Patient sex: M
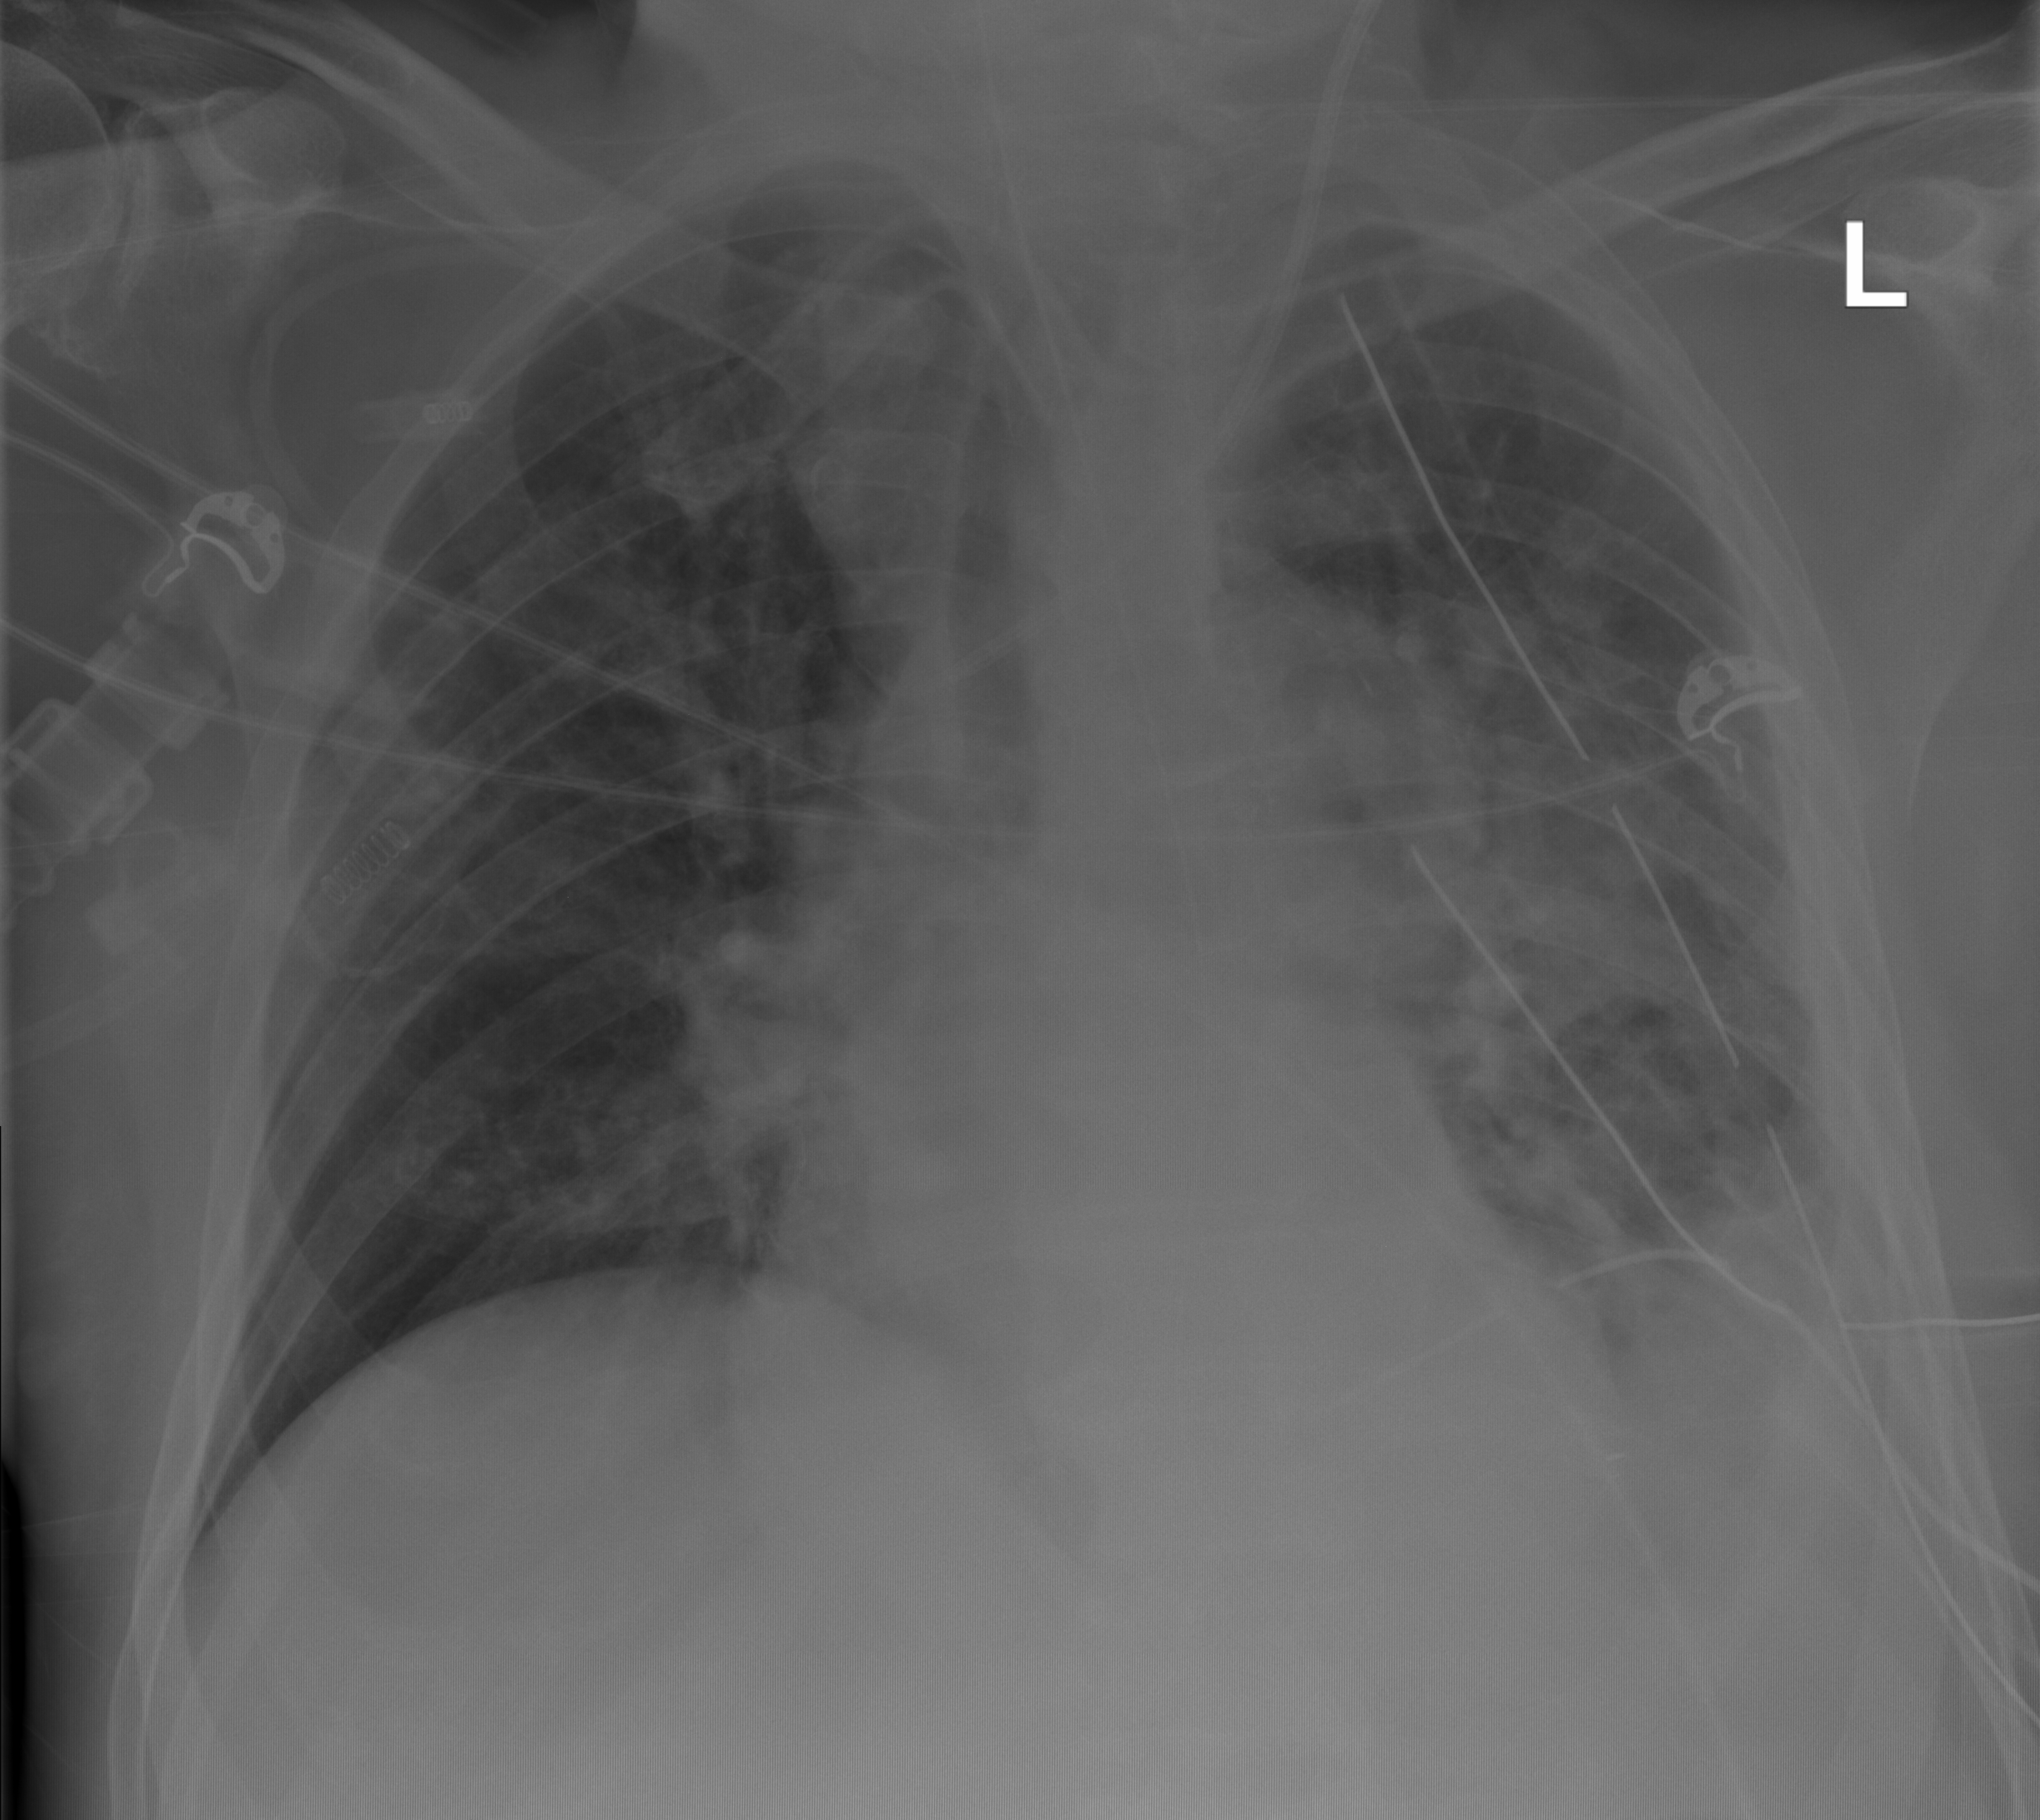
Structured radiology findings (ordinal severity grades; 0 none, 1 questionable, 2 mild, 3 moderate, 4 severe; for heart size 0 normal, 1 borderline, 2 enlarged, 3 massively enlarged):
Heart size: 2
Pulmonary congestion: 2
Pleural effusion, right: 1
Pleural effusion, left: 2
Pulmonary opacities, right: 2
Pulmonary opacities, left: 3
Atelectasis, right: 2
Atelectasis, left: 3